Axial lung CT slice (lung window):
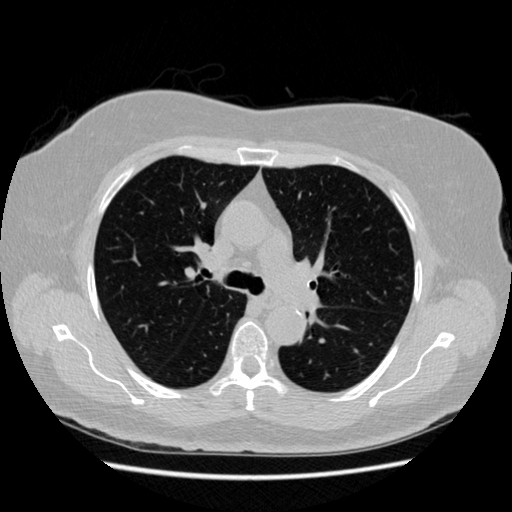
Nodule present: no